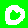
Digit: 0